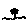
Label: flower